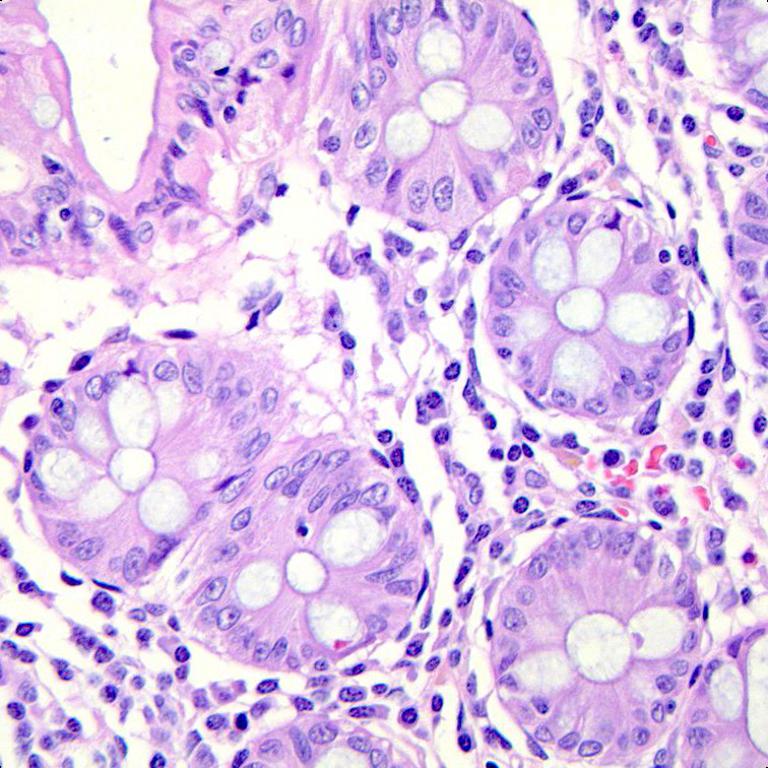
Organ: colon
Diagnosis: benign